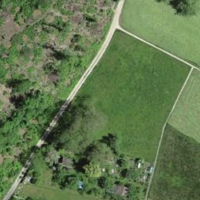
EUNIS habitat code: 25
Species observed at this site:
Corvus corone
Cyanistes caeruleus
Chloris chloris
Dendrocopos major
Delichon urbicum
Passer domesticus
Fringilla coelebs
Sylvia atricapilla
Carduelis carduelis
Turdus merula
Muscicapa striata
Phylloscopus collybita
Parus major
Erithacus rubecula
Phoenicurus ochruros
Garrulus glandarius
Ficedula hypoleuca